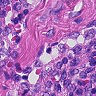
Metastatic tissue present: no